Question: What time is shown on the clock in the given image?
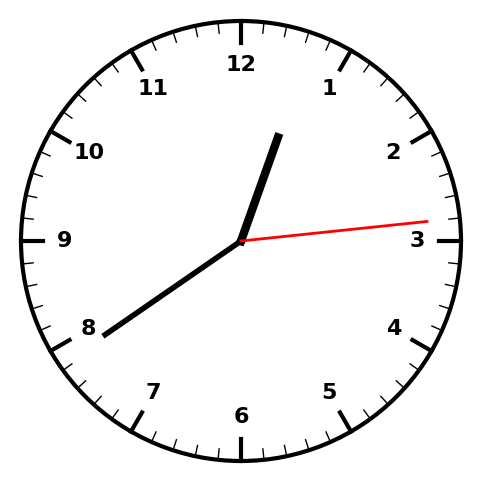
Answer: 12:39:14